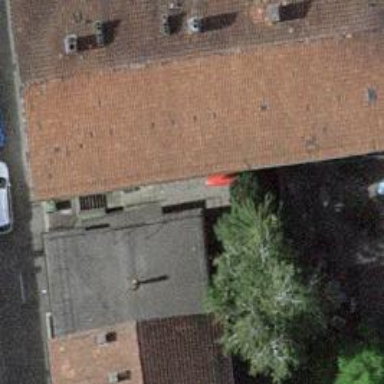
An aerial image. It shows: Group of garages.